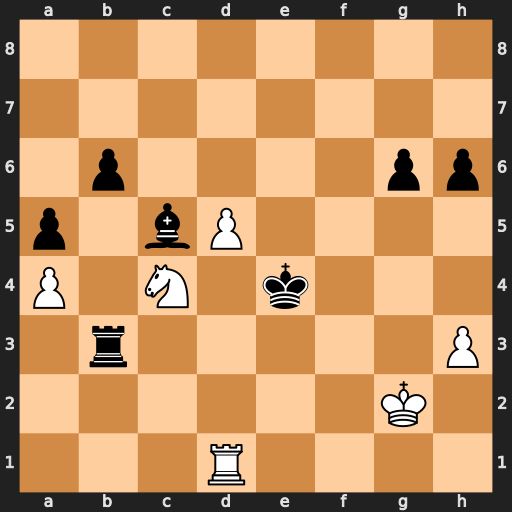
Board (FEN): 8/8/1p4pp/p1bP4/P1N1k3/1r5P/6K1/3R4
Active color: w
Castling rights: -
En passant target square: -
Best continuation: Nd2+ Kxd5 Nxb3+